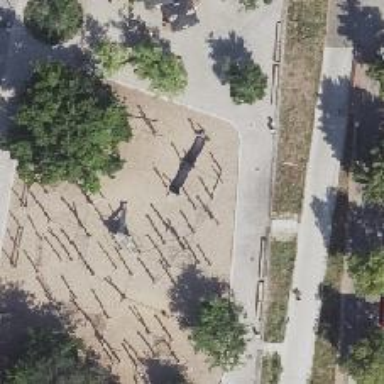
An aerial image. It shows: Black bridge at the playground.